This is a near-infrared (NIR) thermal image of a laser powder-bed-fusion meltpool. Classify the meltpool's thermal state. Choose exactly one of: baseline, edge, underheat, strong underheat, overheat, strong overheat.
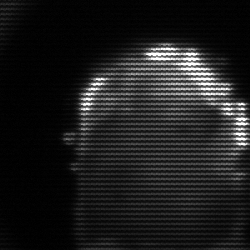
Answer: baseline